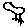
Label: bird